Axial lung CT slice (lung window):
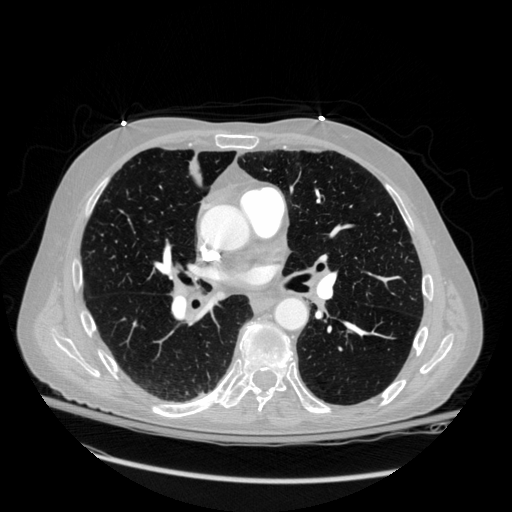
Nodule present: no